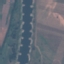
Land use / land cover: River